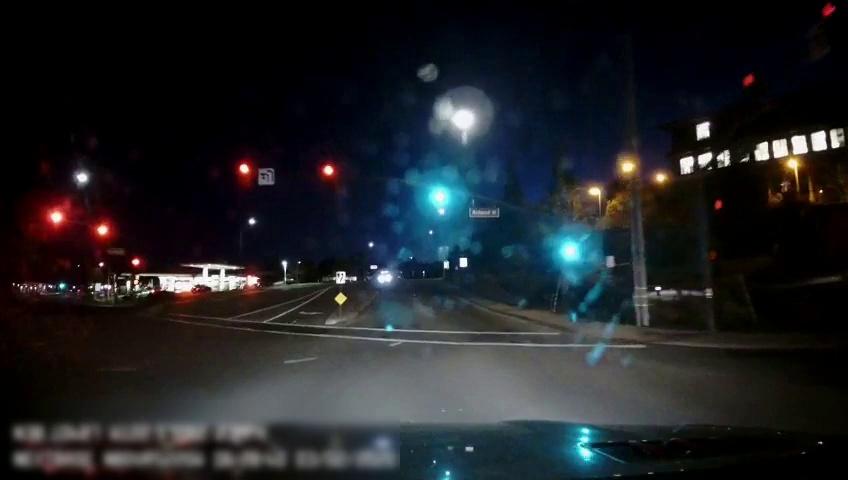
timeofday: Night
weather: Cloudy
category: Drivable Space
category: Vehicles | Car
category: Lanes | Opposite Lane
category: Lanes | Opposite Lane
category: Traffic | Lights
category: Traffic | Lights
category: Traffic | Lights
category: Traffic | Signs
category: Traffic | Signs
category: Traffic | Lights
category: Traffic | Signs
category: Traffic | Signs
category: Traffic | Signs